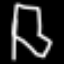
Label: chair